Current action and preconditions to check: trajectory_clear

Your task: For each precondition in the list above, predict whether it will hold at this action.

Consider the current scene as observed from the mobile robot's camera, and analyze the predicted future states of all dynamic agents (e.g., people, animals, vehicles, or any moving entities) within the NEXT SECOND.

IMPORTANT: Only answer "very likely" if you are absolutely certain—based on strong, clear evidence—that a dynamic agent will violate the precondition in the predicted future state. Do NOT answer "very likely" for unlikely, ambiguous, or low-probability risks.

Ask yourself for each precondition: Is there a high probability, with clear and convincing evidence, that the predicted future states of any dynamic agent will interfere with the predicted future state of the currently executing action within the NEXT SECOND, causing that precondition to fail?

Assess the risk level based on these predictions. Use "likely" or "very likely" if motions create a clear risk of interference.

Use "neutral" or "improbable" if agents are nearby but their predicted paths are clearly diverging or non-conflicting.

Failure Risk Categories: "very improbable", "improbable", "neutral", "likely", "very likely"

Answer Format: Output ONLY the probability_of_failure value from these categories: "very improbable", "improbable", "neutral", "likely", "very likely"

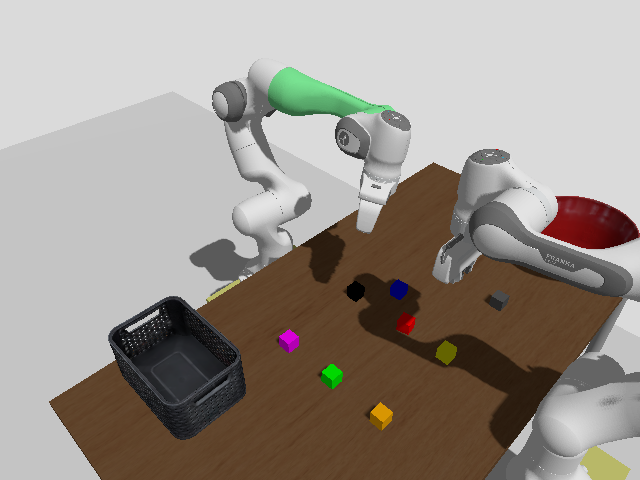

Answer: improbable